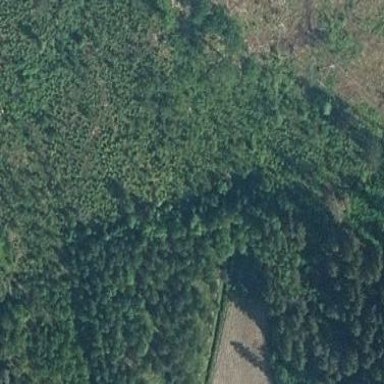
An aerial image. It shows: Scrub area designated for logging.